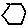
Label: hexagon